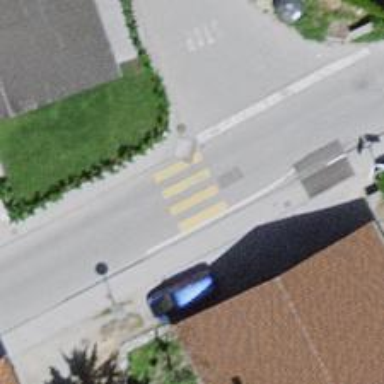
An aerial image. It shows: Zebra crossing on the road.